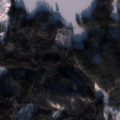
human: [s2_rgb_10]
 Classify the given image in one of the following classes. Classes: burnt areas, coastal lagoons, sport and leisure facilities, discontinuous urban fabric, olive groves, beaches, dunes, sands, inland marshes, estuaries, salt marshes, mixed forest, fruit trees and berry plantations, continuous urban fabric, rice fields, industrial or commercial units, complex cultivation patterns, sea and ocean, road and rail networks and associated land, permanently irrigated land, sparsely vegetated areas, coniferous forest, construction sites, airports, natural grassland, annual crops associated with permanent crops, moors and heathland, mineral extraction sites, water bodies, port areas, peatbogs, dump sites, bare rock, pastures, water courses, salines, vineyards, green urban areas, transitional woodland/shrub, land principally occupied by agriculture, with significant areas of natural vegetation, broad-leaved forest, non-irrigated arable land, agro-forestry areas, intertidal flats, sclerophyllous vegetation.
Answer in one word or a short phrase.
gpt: coniferous forest, mixed forest, water bodies